Question: Okay here is my code
'''
protected void TextBox1_TextChanged(object sender, EventArgs e)
{
if (bll.MainEnq_Stu_Name(en) != null)
{
Label9.Text = bll.MainEnq_Stu_Name(en).ToString();
}
else
{
Label9.Text = "No Records Found!";
}
}
'''
here is the query in the business logic layer.
'''
//MainEnquiry.aspx panel1
public object MainEnq_Stu_Name(EntityLayer.Entity en)
{
return dll.GetSingleValue("select name from studentinfo where mobile=" + en.mainEnq_Stu_Mobile+"and dob is not null");
}
'''

now what i want to do is to add one more functionality to if iteration in my code above.
'''
that is if mobile is null print "no records found".
and if dob is not null print "this user already exists"
'''
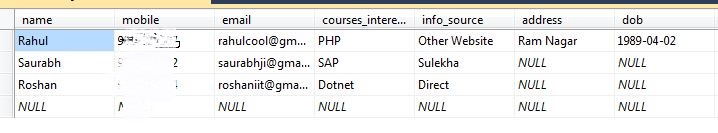
Answer: You need to include columns which are required in your case its name,mobile and dob.
So first do this
'''
//MainEnquiry.aspx panel1
public object MainEnq_Stu_Name(EntityLayer.Entity en)
{
return dll.GetSingleValue("select name,mobile,dob from studentinfo where mobile=" + en.mainEnq_Stu_Mobile+"and dob is not null");
}
'''
Then just else if conditions in your code. Hope you can go from here.